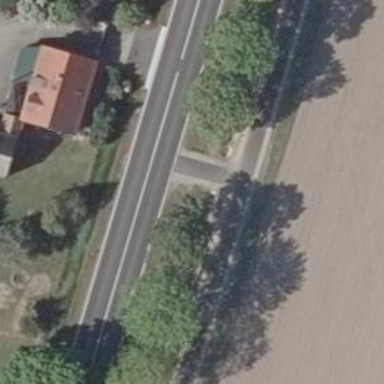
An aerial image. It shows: Primary road with asphalt surface.